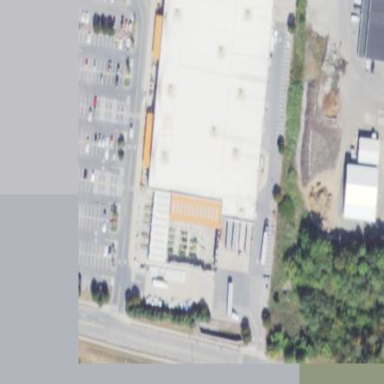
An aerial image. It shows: Retail area.